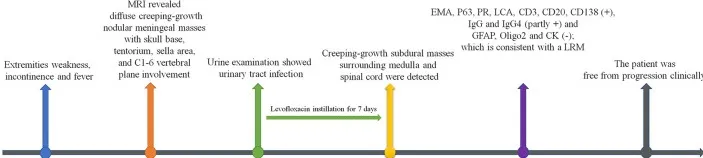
Timeline of the case presentation.
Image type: chart (chart)